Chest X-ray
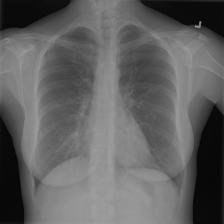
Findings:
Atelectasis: negative
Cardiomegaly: negative
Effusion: negative
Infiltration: negative
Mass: negative
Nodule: negative
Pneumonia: negative
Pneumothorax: negative
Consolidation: positive
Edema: negative
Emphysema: negative
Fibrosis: negative
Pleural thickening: negative
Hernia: negative